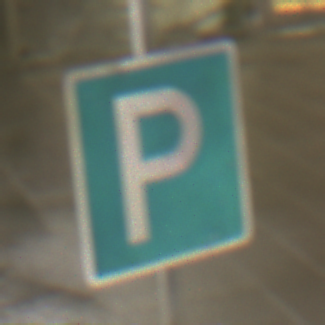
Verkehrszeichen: Parken
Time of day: Night
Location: Outdoor (Urban)
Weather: PartlyCloudy
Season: NotSpecified
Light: Artificial